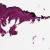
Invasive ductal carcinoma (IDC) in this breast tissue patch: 0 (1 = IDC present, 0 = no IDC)